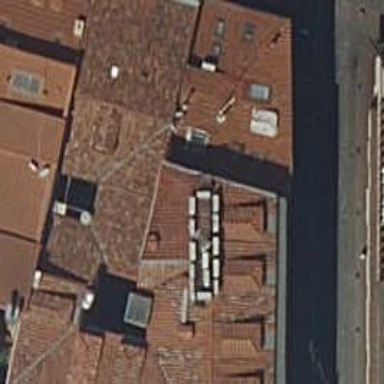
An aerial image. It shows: Building with red exterior and brown roof.